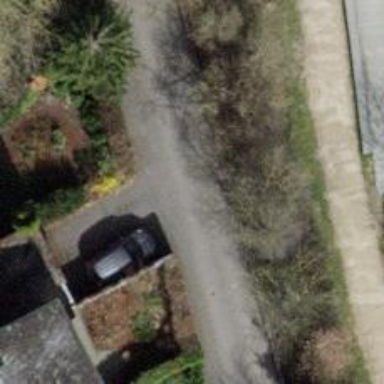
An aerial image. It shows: Parking aisle designated as service road.